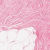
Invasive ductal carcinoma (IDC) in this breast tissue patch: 0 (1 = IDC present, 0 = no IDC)